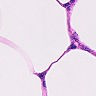
Metastatic tissue present: no